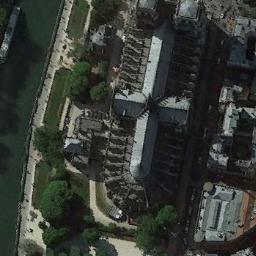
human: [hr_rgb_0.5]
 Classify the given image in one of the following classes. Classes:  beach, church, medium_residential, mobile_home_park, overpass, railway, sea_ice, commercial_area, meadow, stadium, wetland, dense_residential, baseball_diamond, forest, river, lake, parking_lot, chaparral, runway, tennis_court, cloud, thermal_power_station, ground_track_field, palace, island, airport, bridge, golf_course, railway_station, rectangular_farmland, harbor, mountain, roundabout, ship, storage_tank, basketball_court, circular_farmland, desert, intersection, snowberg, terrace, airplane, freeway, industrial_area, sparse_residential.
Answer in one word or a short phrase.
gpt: church